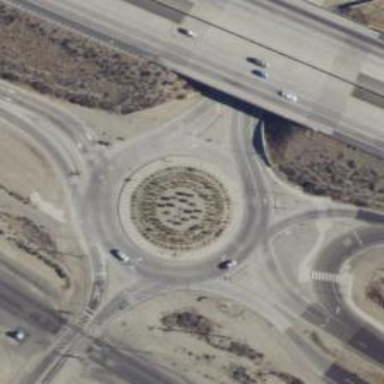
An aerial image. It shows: Secondary road around roundabout.